Question: Im making a little website using html css and js but theres a slight problem in the html part.
Code:
'''
window.onscroll = function() {
changeOnScroll()
};
function changeOnScroll() {
var winScroll = document.body.scrollTop || document.documentElement.scrollTop;
var height = document.documentElement.scrollHeight - document.documentElement.clientHeight;
var scrolled = (winScroll / height) * 100;
document.getElementById("myBar").style.width = scrolled + "%";
}
'''
'''
<!DOCTYPE html>
<html>
<head>
<title>Progress bar and nav bar</title>
<style>
h1 {
background-color: cyan;
}
/* The navigation bar */
.navbar {
overflow: hidden;
background-color: #333;
position: fixed;
top: 0;
width: 100%;
}
.navbar a {
float: left;
display: block;
color: #f2f2f2;
text-align: center;
padding: 14px 16px;
text-decoration: none;
}
.navbar a:hover {
background: #ddd;
color: black;
}
.main {
/* Avoiding overlay */
margin-top: 80px;
}
.header {
position: fixed;
top: 0;
z-index: 1;
width: 100%;
background-color: #f1f1f1;
}
/* The progress container */
.progress-container {
width: 100%;
height: 8px;
background: #ccc;
}
/* The progress bar */
.progress-bar {
height: 8px;
background: #04AA6D;
width: 0%;
}
</style>
</head>
<body>
<div class="navbar">
<a href="#home">Home</a>
<a href="#news">Gallery</a>
<a href="#contact">About</a>
</div>
</div>
<div class="header">
<div class="progress-container">
<div class="progress-bar" id="myBar"></div>
</div>
</div>
<div class="main">
<h1>A progress bar and a menu.</h1>
<h1>A progress bar and a menu.</h1>
<h1>A progress bar and a menu.</h1>
<h1>A progress bar and a menu.</h1>
<h1>A progress bar and a menu.</h1>
<h1>A progress bar and a menu.</h1>
<h1>A progress bar and a menu.</h1>
<h1>A progress bar and a menu.</h1>
<h1>A progress bar and a menu.</h1>
<h1>A progress bar and a menu.</h1>
<h1>A progress bar and a menu.</h1>
<h1>A progress bar and a menu.</h1>
<h1>A progress bar and a menu.</h1>
<h1>A progress bar and a menu.</h1>
<h1>A progress bar and a menu.</h1>
<h1>A progress bar and a menu.</h1>
<h1>A progress bar and a menu.</h1>
<h1>A progress bar and a menu.</h1>
<h1>A progress bar and a menu.</h1>
<h1>A progress bar and a menu.</h1>
</div>
</body>
</html>
'''
Output:

But, as you see, the progress bar is above the nav bar in the output but in the code nav bar div is above. I want the nav bar to be above the progress bar. how to do that ?
I have changed the positions, but it does not work
thanks!
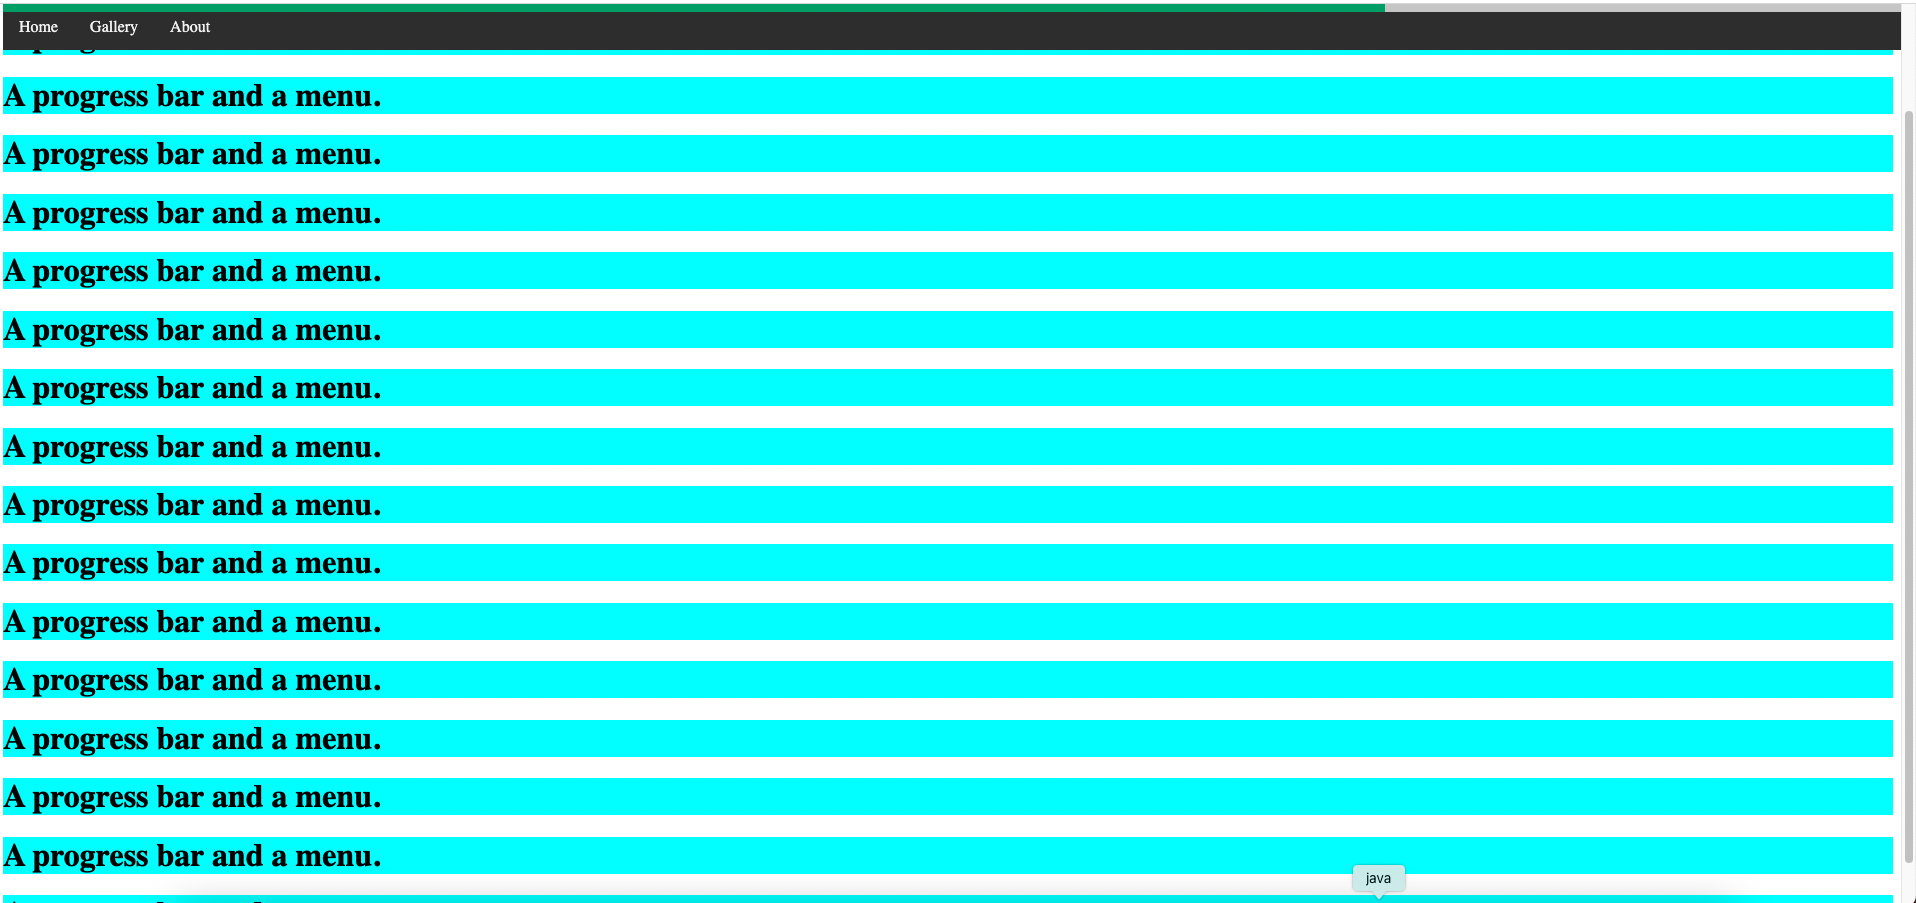
Answer: Since both the '.header' and '.navbar' had the 'position: fixed' and 'top: 0px', I just modified the top for your '.header' to 40px, that was able to fix your progress bar to some extent. I am not sure if this is the most correct way to proceed with it, but it does the job for the moment.
'''
window.onscroll = function() {
changeOnScroll()
};
function changeOnScroll() {
var winScroll = document.body.scrollTop || document.documentElement.scrollTop;
var height = document.documentElement.scrollHeight - document.documentElement.clientHeight;
var scrolled = (winScroll / height) * 100;
document.getElementById("myBar").style.width = scrolled + "%";
}
'''
'''
h1 {
background-color: cyan;
}
/* The navigation bar */
.navbar {
overflow: hidden;
background-color: #333;
position: fixed;
top: 0;
width: 100%;
}
.navbar a {
float: left;
display: block;
color: #f2f2f2;
text-align: center;
padding: 14px 16px;
text-decoration: none;
}
.navbar a:hover {
background: #ddd;
color: black;
}
.main {
/* Avoiding overlay */
margin-top: 80px;
}
.header {
position: fixed;
top: 40px;
z-index: 1;
width: 100%;
background-color: #f1f1f1;
}
/* The progress container */
.progress-container {
width: 100%;
height: 8px;
background: #ccc;
}
/* The progress bar */
.progress-bar {
height: 8px;
background: #04AA6D;
width: 0%;
}
'''
'''
<div class="navbar">
<a href="#home">Home</a>
<a href="#news">Gallery</a>
<a href="#contact">About</a>
</div>
<div class="header">
<div class="progress-container">
<div class="progress-bar" id="myBar"></div>
</div>
</div>
<div class="main">
<h1>A progress bar and a menu.</h1>
<h1>A progress bar and a menu.</h1>
<h1>A progress bar and a menu.</h1>
<h1>A progress bar and a menu.</h1>
<h1>A progress bar and a menu.</h1>
<h1>A progress bar and a menu.</h1>
<h1>A progress bar and a menu.</h1>
<h1>A progress bar and a menu.</h1>
<h1>A progress bar and a menu.</h1>
<h1>A progress bar and a menu.</h1>
<h1>A progress bar and a menu.</h1>
<h1>A progress bar and a menu.</h1>
<h1>A progress bar and a menu.</h1>
<h1>A progress bar and a menu.</h1>
<h1>A progress bar and a menu.</h1>
<h1>A progress bar and a menu.</h1>
<h1>A progress bar and a menu.</h1>
<h1>A progress bar and a menu.</h1>
<h1>A progress bar and a menu.</h1>
<h1>A progress bar and a menu.</h1>
</div>
'''